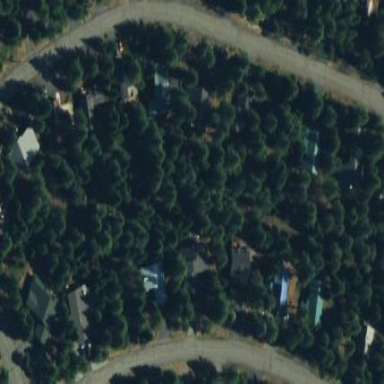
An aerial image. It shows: Woodland with evergreen needle-leaved trees.